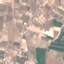
Land use / land cover: PermanentCrop